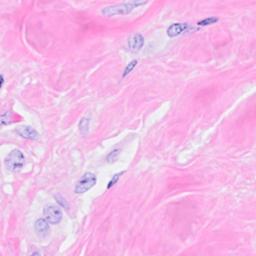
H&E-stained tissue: Breast